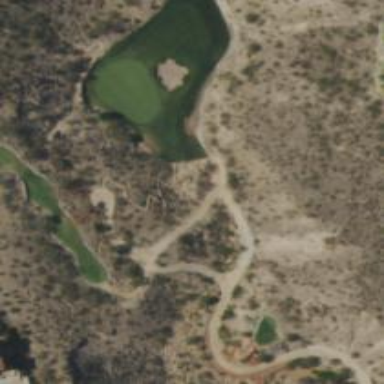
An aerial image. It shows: Area with grass used as rough in golf course.